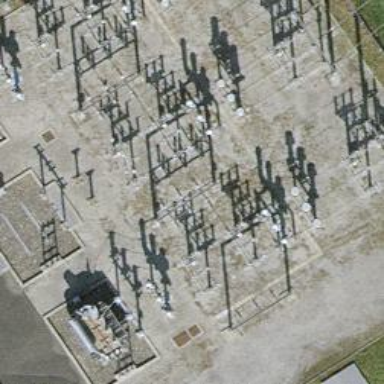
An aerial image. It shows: Power line with 3 cables. It is situated in bay.